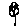
Label: flower